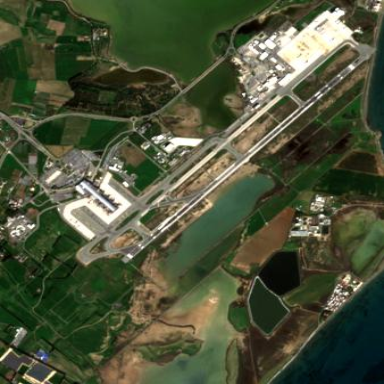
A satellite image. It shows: International aerodrome.